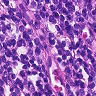
Metastatic tissue present: no